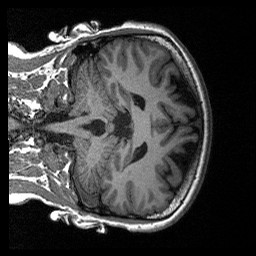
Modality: T1w
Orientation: coronal
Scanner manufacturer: siemens
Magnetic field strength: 3 T
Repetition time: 2.3 s
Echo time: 0.00226 s